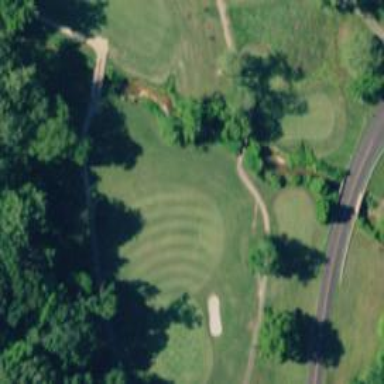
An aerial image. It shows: Golf rough area.